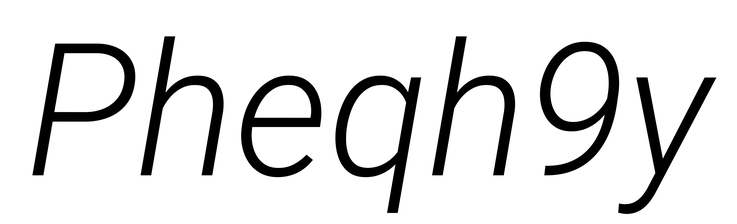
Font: Roboto-Italic_Light_Italic